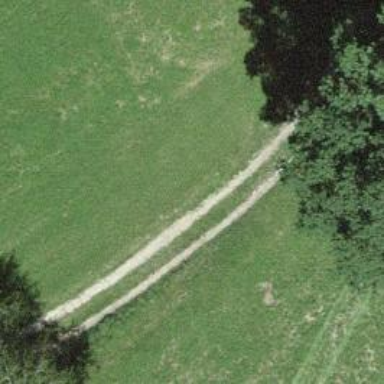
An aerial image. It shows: Gravel track with grade 4 quality.